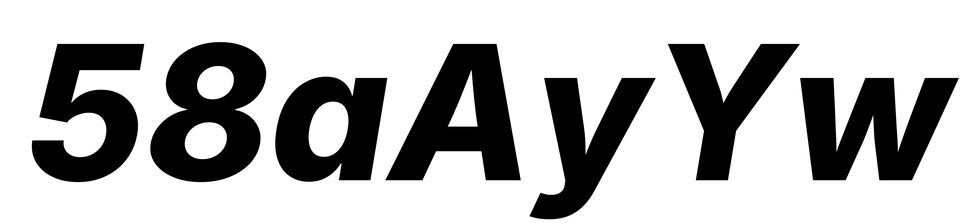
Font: Inter-Italic_ExtraBold_Italic